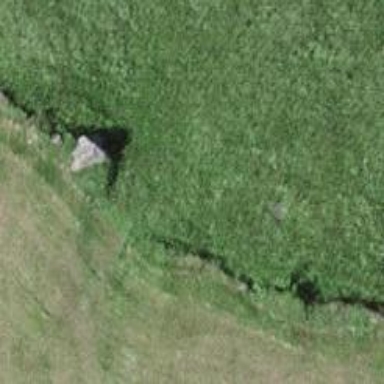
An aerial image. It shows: Wall made of dry stone.